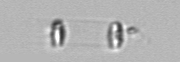
Label: Skeletonema